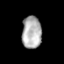
Tissue: prostate
Cell type: Epithelial cells
Senescence score: 0.2905
Nuclear area (px): 618
Mean DAPI intensity: 176.4